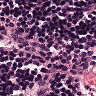
Metastatic tissue present: no